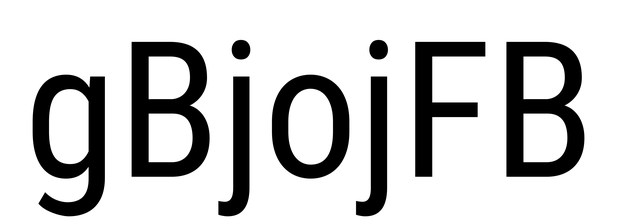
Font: Roboto_Condensed_Regular